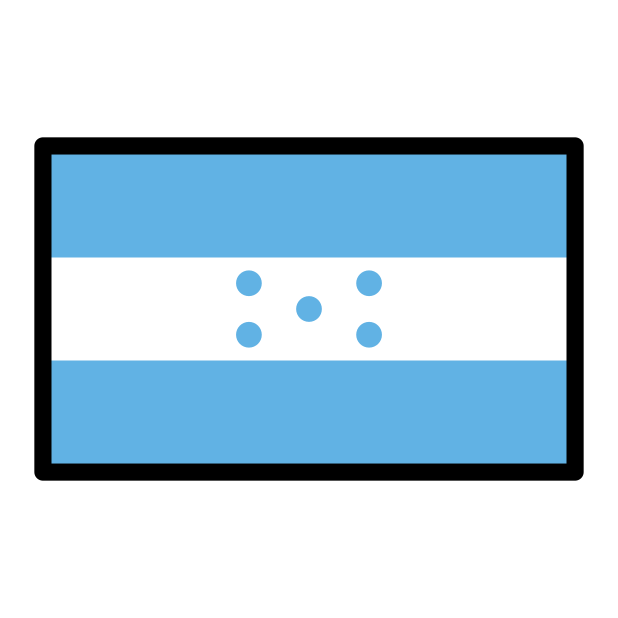
flag: Honduras